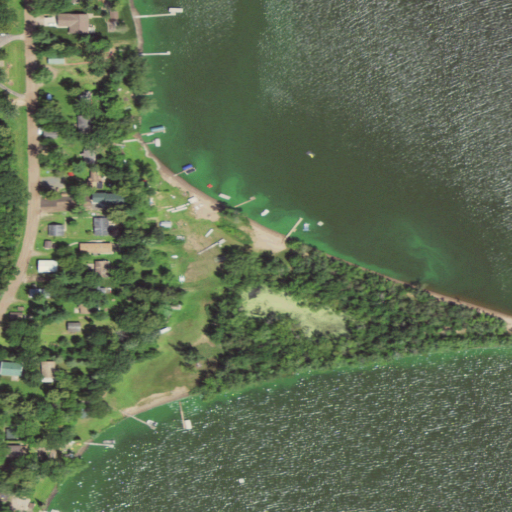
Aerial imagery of bar in Minnesota named Tuxedo Bar containing open water, herbaceous wetlands, mixed forest, open development, woody wetlands, deciduous forest, low intensity development, pasture, medium intensity development, and barren land